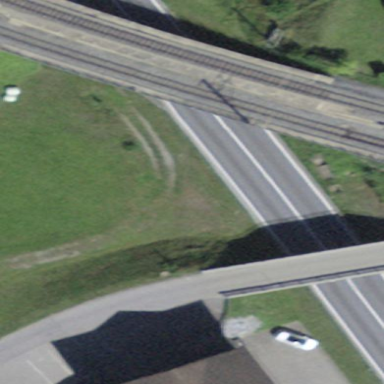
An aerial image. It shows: Beam bridge made by humans.